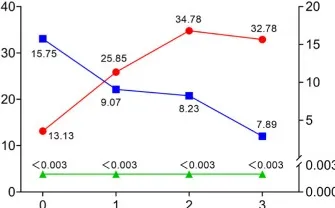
Experimental results of the release of the insulin.
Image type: pathology (immunostaining)